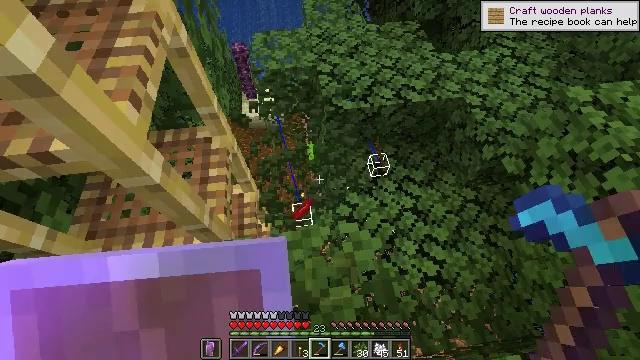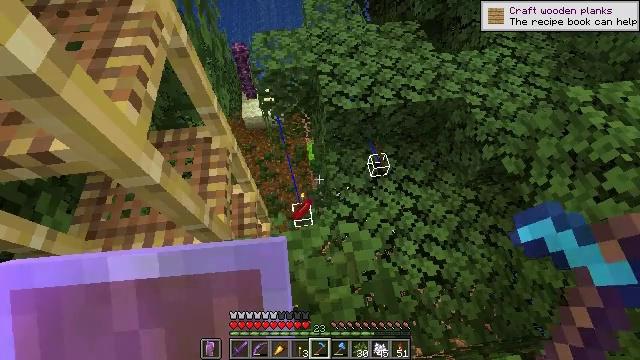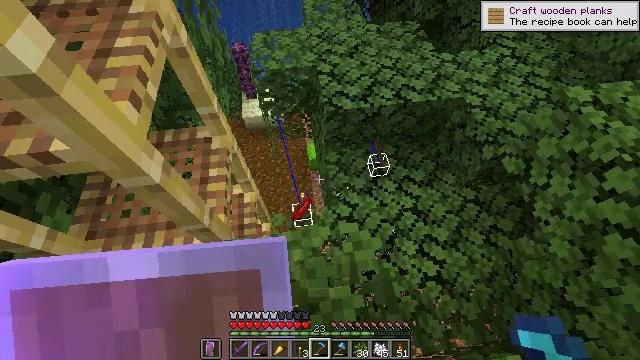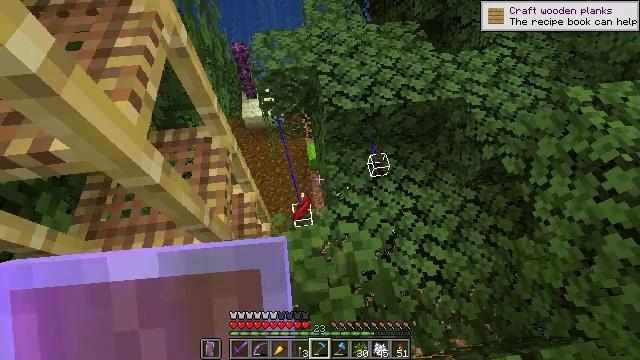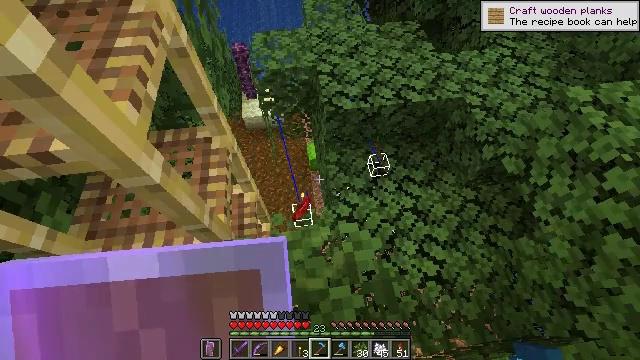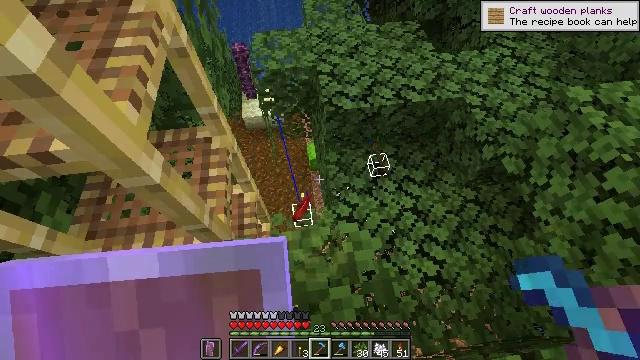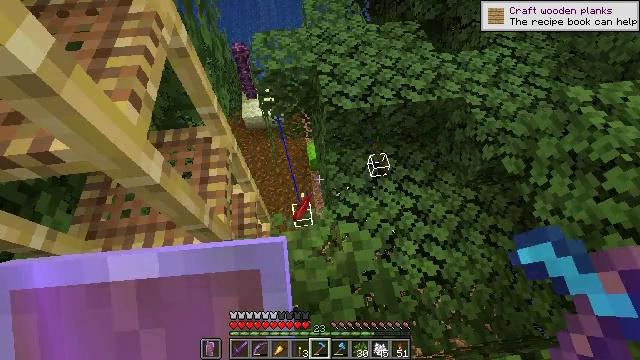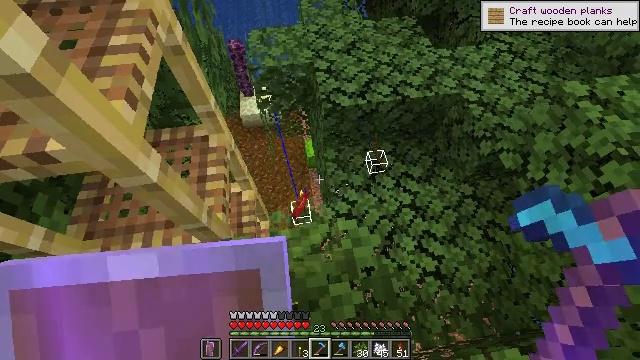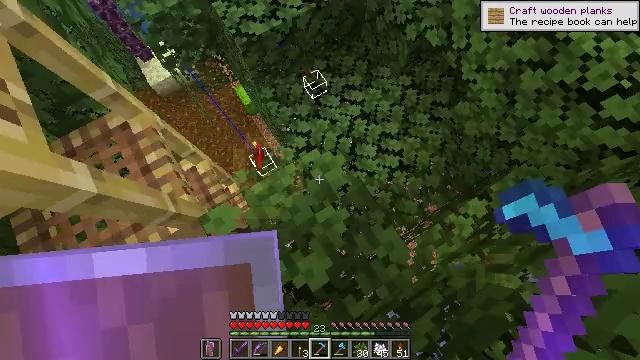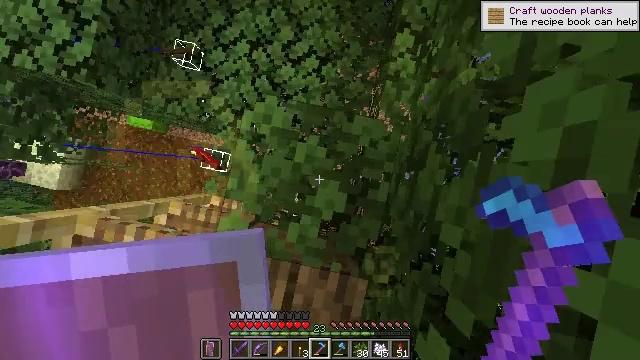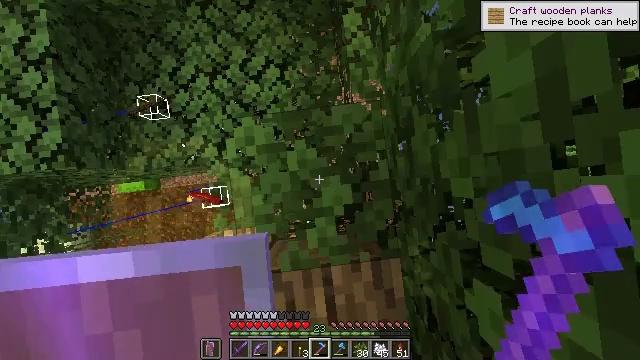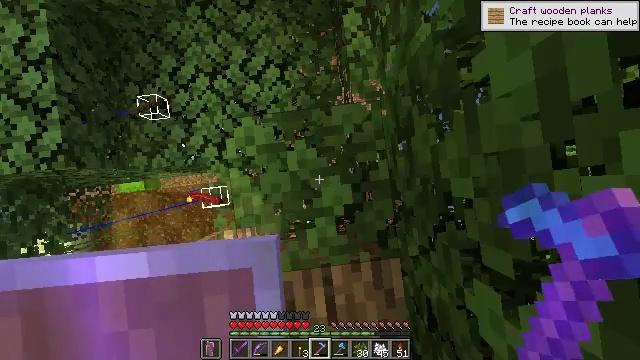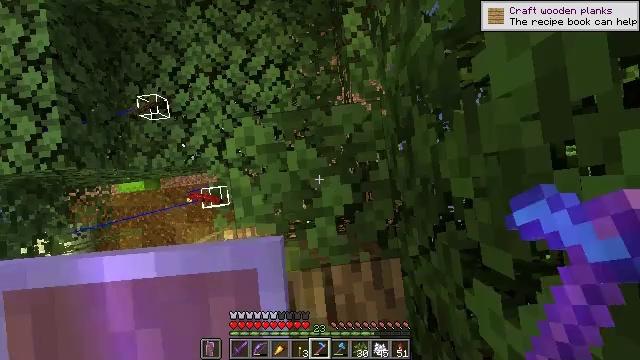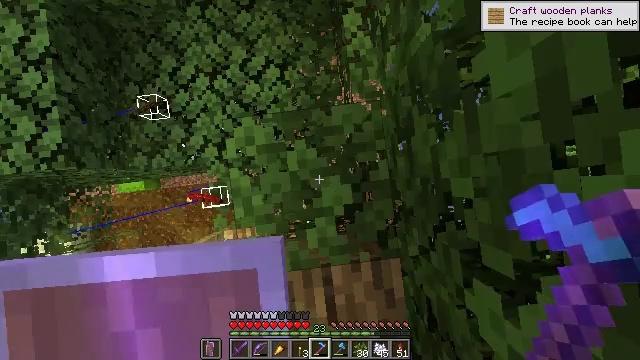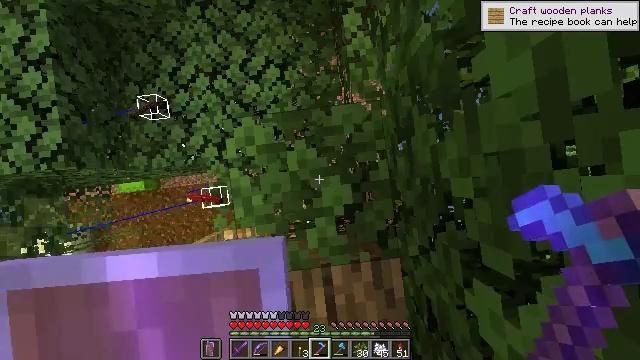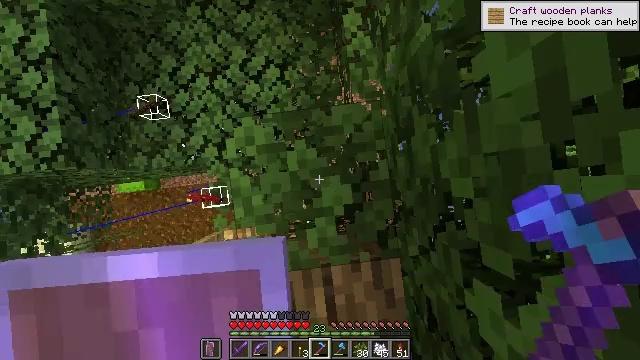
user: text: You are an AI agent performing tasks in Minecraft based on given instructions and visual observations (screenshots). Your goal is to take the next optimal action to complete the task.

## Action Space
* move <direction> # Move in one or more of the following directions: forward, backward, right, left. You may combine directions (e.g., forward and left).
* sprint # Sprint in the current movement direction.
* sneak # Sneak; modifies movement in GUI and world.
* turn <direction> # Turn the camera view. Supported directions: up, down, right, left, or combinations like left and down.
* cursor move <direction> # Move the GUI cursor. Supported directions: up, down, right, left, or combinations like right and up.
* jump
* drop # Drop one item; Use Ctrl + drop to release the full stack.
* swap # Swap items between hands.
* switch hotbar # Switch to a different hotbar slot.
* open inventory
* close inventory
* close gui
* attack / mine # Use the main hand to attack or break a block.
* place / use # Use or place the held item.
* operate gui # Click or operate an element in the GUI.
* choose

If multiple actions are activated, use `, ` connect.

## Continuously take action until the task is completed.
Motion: motion action
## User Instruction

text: Break oak leaves from the trees.
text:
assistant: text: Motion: no_op
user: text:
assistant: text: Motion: no_op
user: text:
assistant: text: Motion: no_op
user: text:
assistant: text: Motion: no_op
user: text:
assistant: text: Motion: no_op
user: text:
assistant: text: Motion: no_op
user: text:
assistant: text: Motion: no_op
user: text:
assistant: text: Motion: turn right and down
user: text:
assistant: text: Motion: turn right and down
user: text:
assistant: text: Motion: turn right and down
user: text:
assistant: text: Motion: no_op
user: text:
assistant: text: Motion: no_op
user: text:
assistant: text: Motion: no_op
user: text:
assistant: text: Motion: no_op
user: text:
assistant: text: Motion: no_op
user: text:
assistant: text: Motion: turn right and up
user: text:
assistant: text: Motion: turn right and up
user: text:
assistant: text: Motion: turn right and up
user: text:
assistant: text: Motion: turn right and up
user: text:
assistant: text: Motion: turn right and up
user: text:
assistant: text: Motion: turn right and up
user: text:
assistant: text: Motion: attack / mine
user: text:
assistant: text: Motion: turn right and up, attack / mine
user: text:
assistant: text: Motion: turn right and up, attack / mine
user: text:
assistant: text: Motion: turn right and up, attack / mine
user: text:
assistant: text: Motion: turn right and up, attack / mine
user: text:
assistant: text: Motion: turn up, attack / mine
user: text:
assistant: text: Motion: turn up, attack / mine
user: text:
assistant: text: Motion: turn up, attack / mine
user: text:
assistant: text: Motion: turn up, attack / mine